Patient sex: M
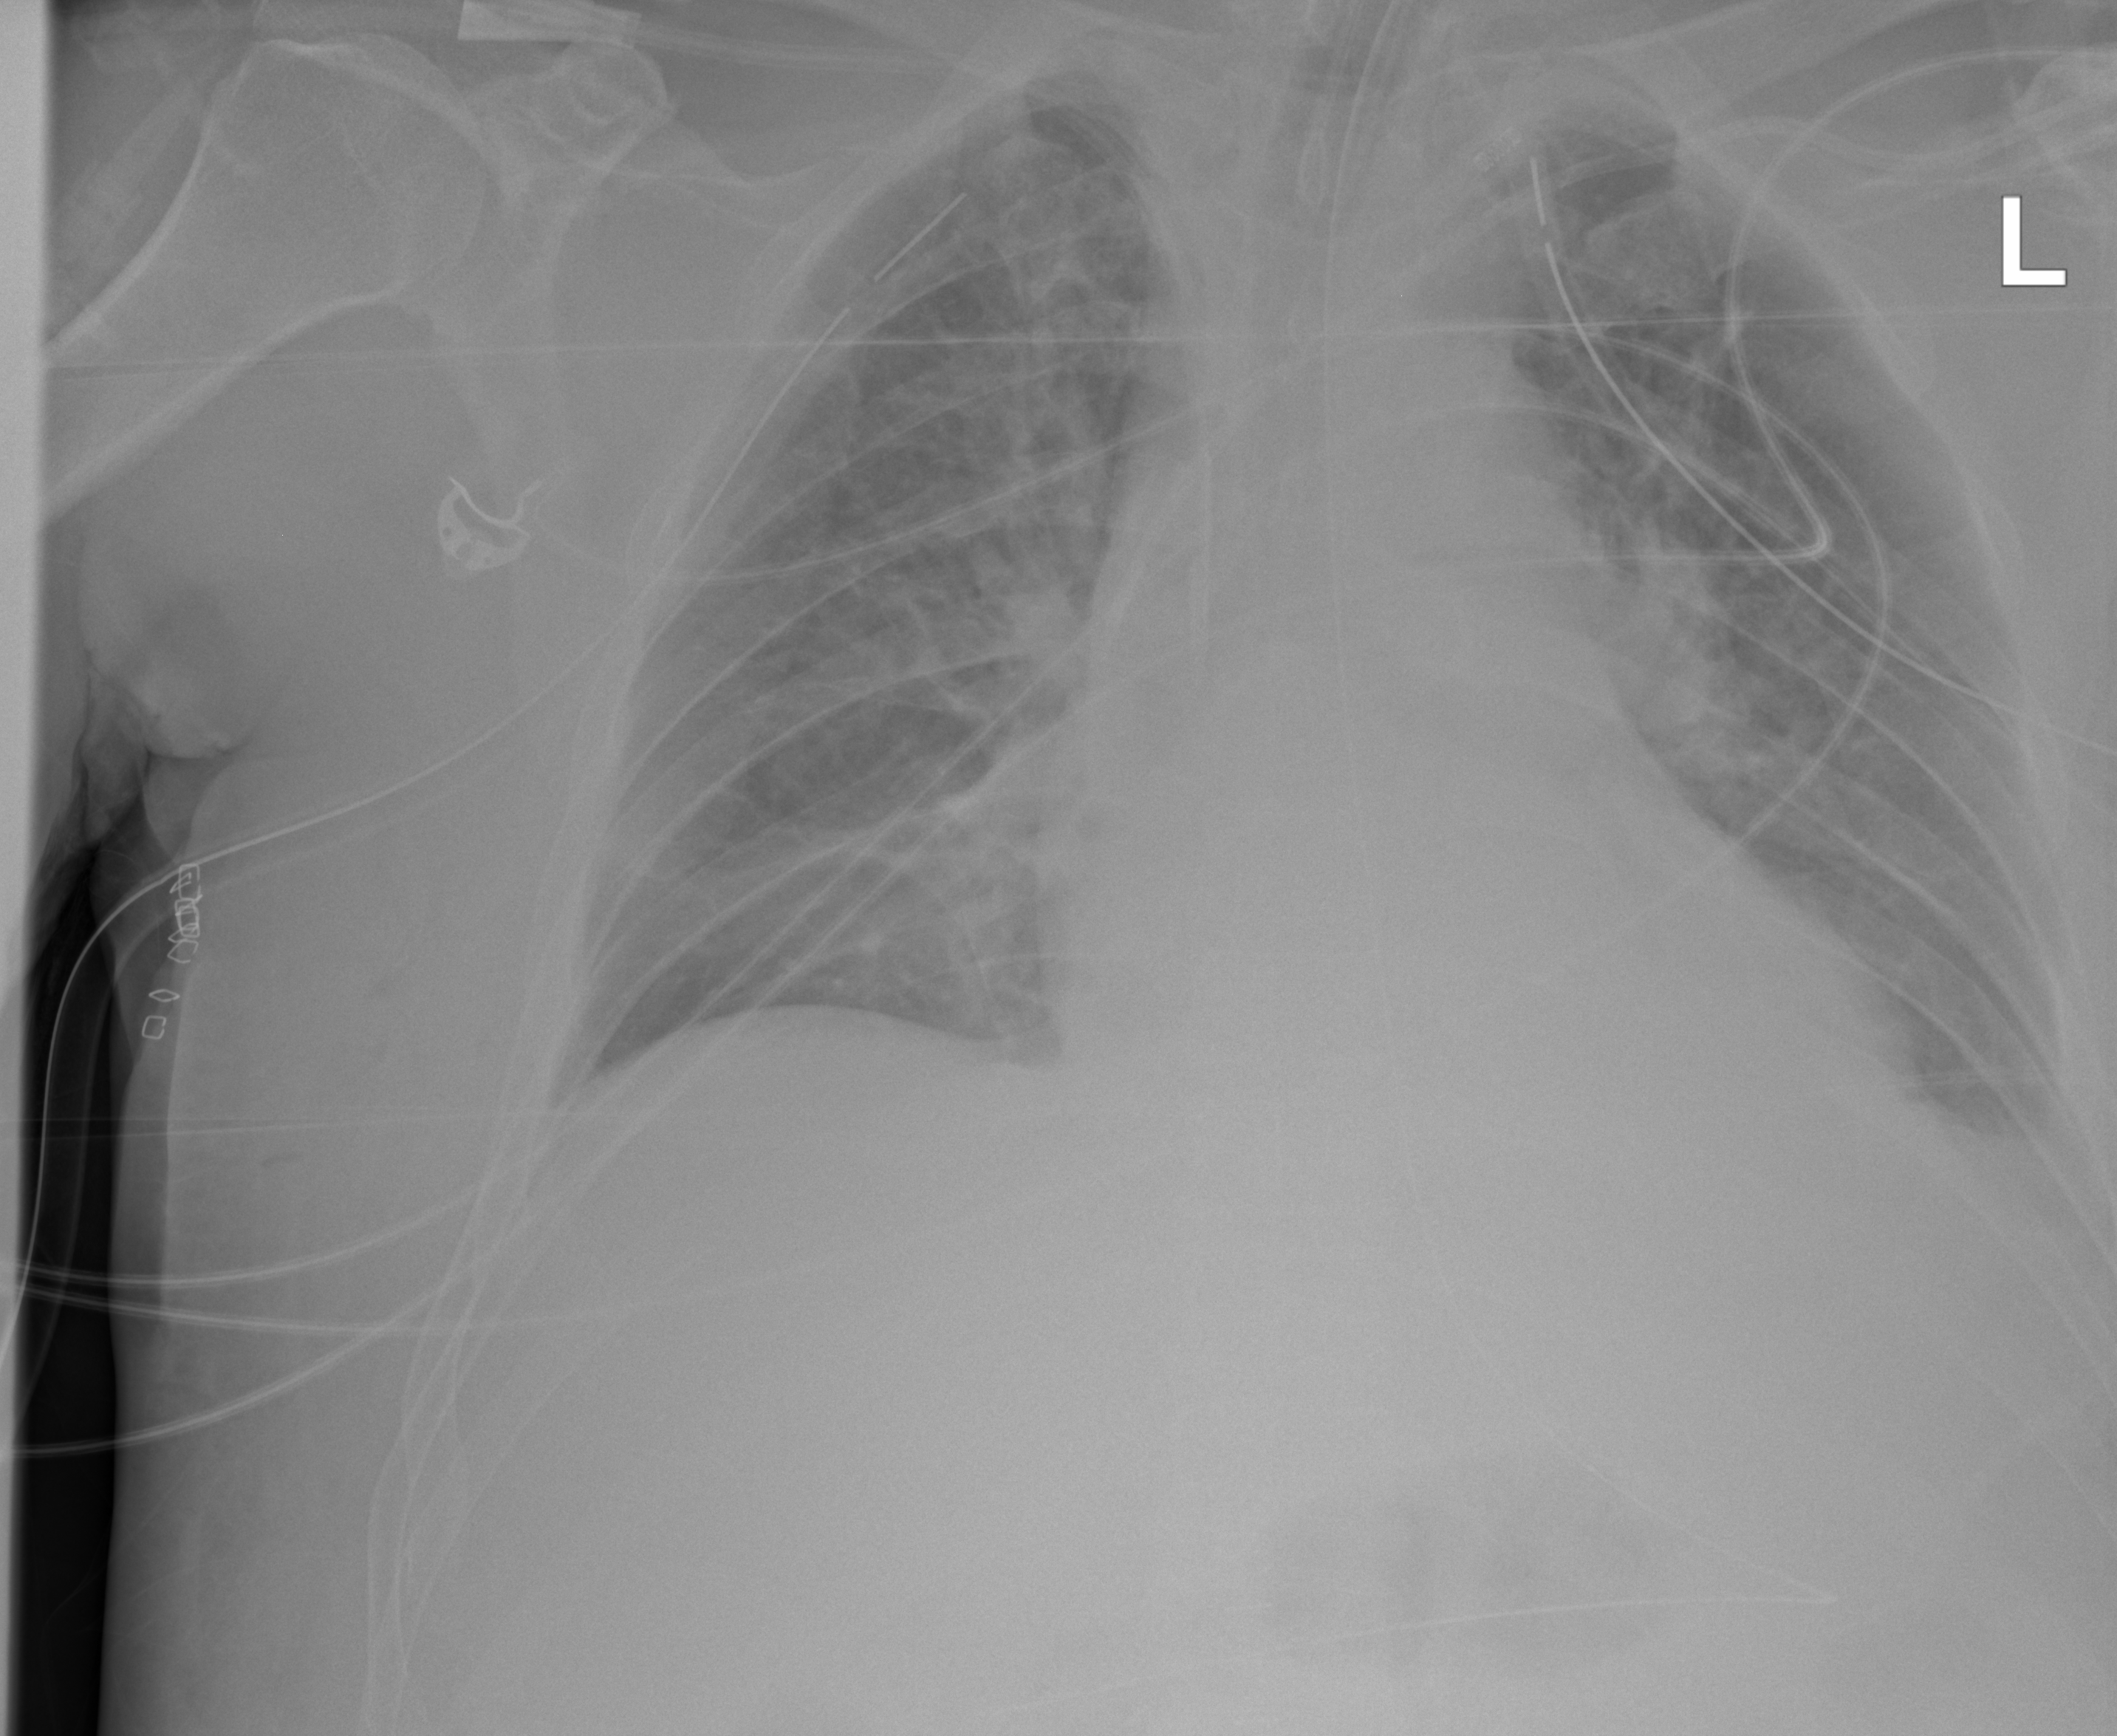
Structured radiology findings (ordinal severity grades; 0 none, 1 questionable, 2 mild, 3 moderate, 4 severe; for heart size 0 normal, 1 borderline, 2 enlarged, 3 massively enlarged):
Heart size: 1
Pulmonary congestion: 2
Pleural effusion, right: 0
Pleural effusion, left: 2
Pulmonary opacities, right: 0
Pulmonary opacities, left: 0
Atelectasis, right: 2
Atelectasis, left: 2